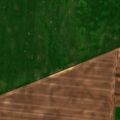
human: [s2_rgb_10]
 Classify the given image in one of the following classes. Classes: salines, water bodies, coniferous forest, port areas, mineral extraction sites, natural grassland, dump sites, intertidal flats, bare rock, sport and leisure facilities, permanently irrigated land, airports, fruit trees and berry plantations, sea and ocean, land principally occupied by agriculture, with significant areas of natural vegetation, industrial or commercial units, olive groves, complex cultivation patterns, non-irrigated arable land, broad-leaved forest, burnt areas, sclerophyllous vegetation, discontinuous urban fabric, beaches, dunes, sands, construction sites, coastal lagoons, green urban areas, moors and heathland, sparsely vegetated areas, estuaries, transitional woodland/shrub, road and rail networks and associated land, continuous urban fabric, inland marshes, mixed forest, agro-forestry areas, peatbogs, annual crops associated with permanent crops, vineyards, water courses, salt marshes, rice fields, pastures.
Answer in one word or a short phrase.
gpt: non-irrigated arable land